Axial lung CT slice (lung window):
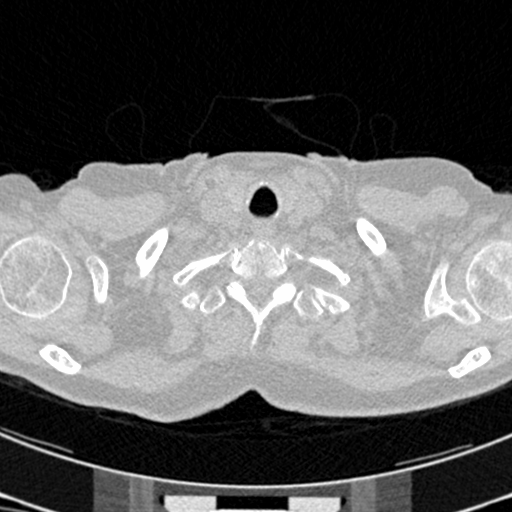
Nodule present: no